RGB frame:
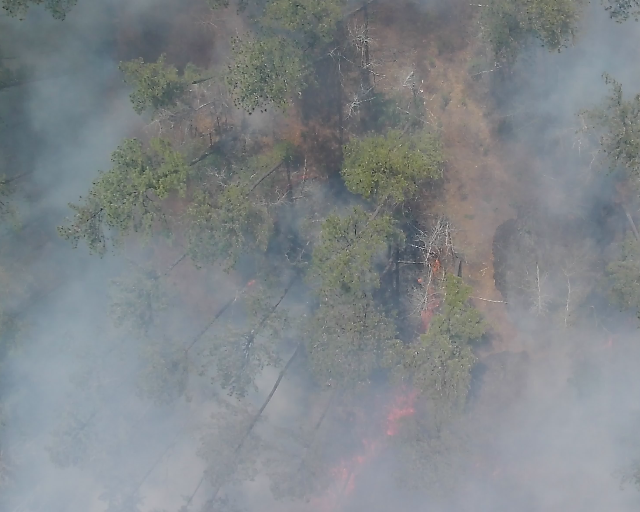
Thermal frame:
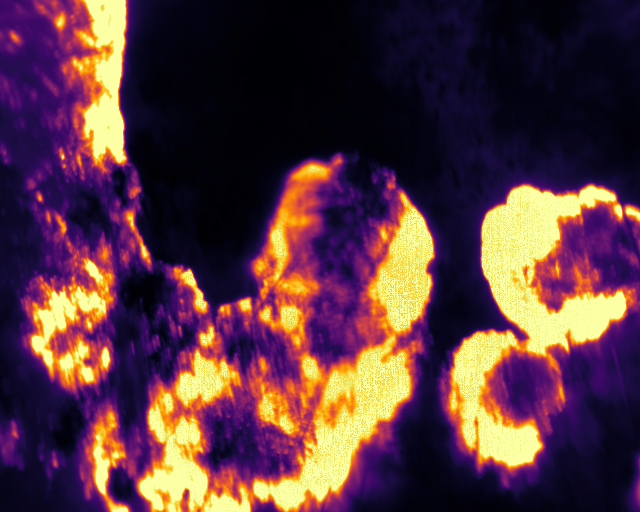
Captured: 2026-02-26 02:31:42
Pixels at or above 80 °C: 110325 (fraction of frame: 0.3367)